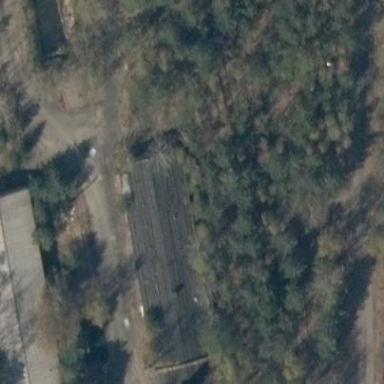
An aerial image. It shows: Abandoned building.